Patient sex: M
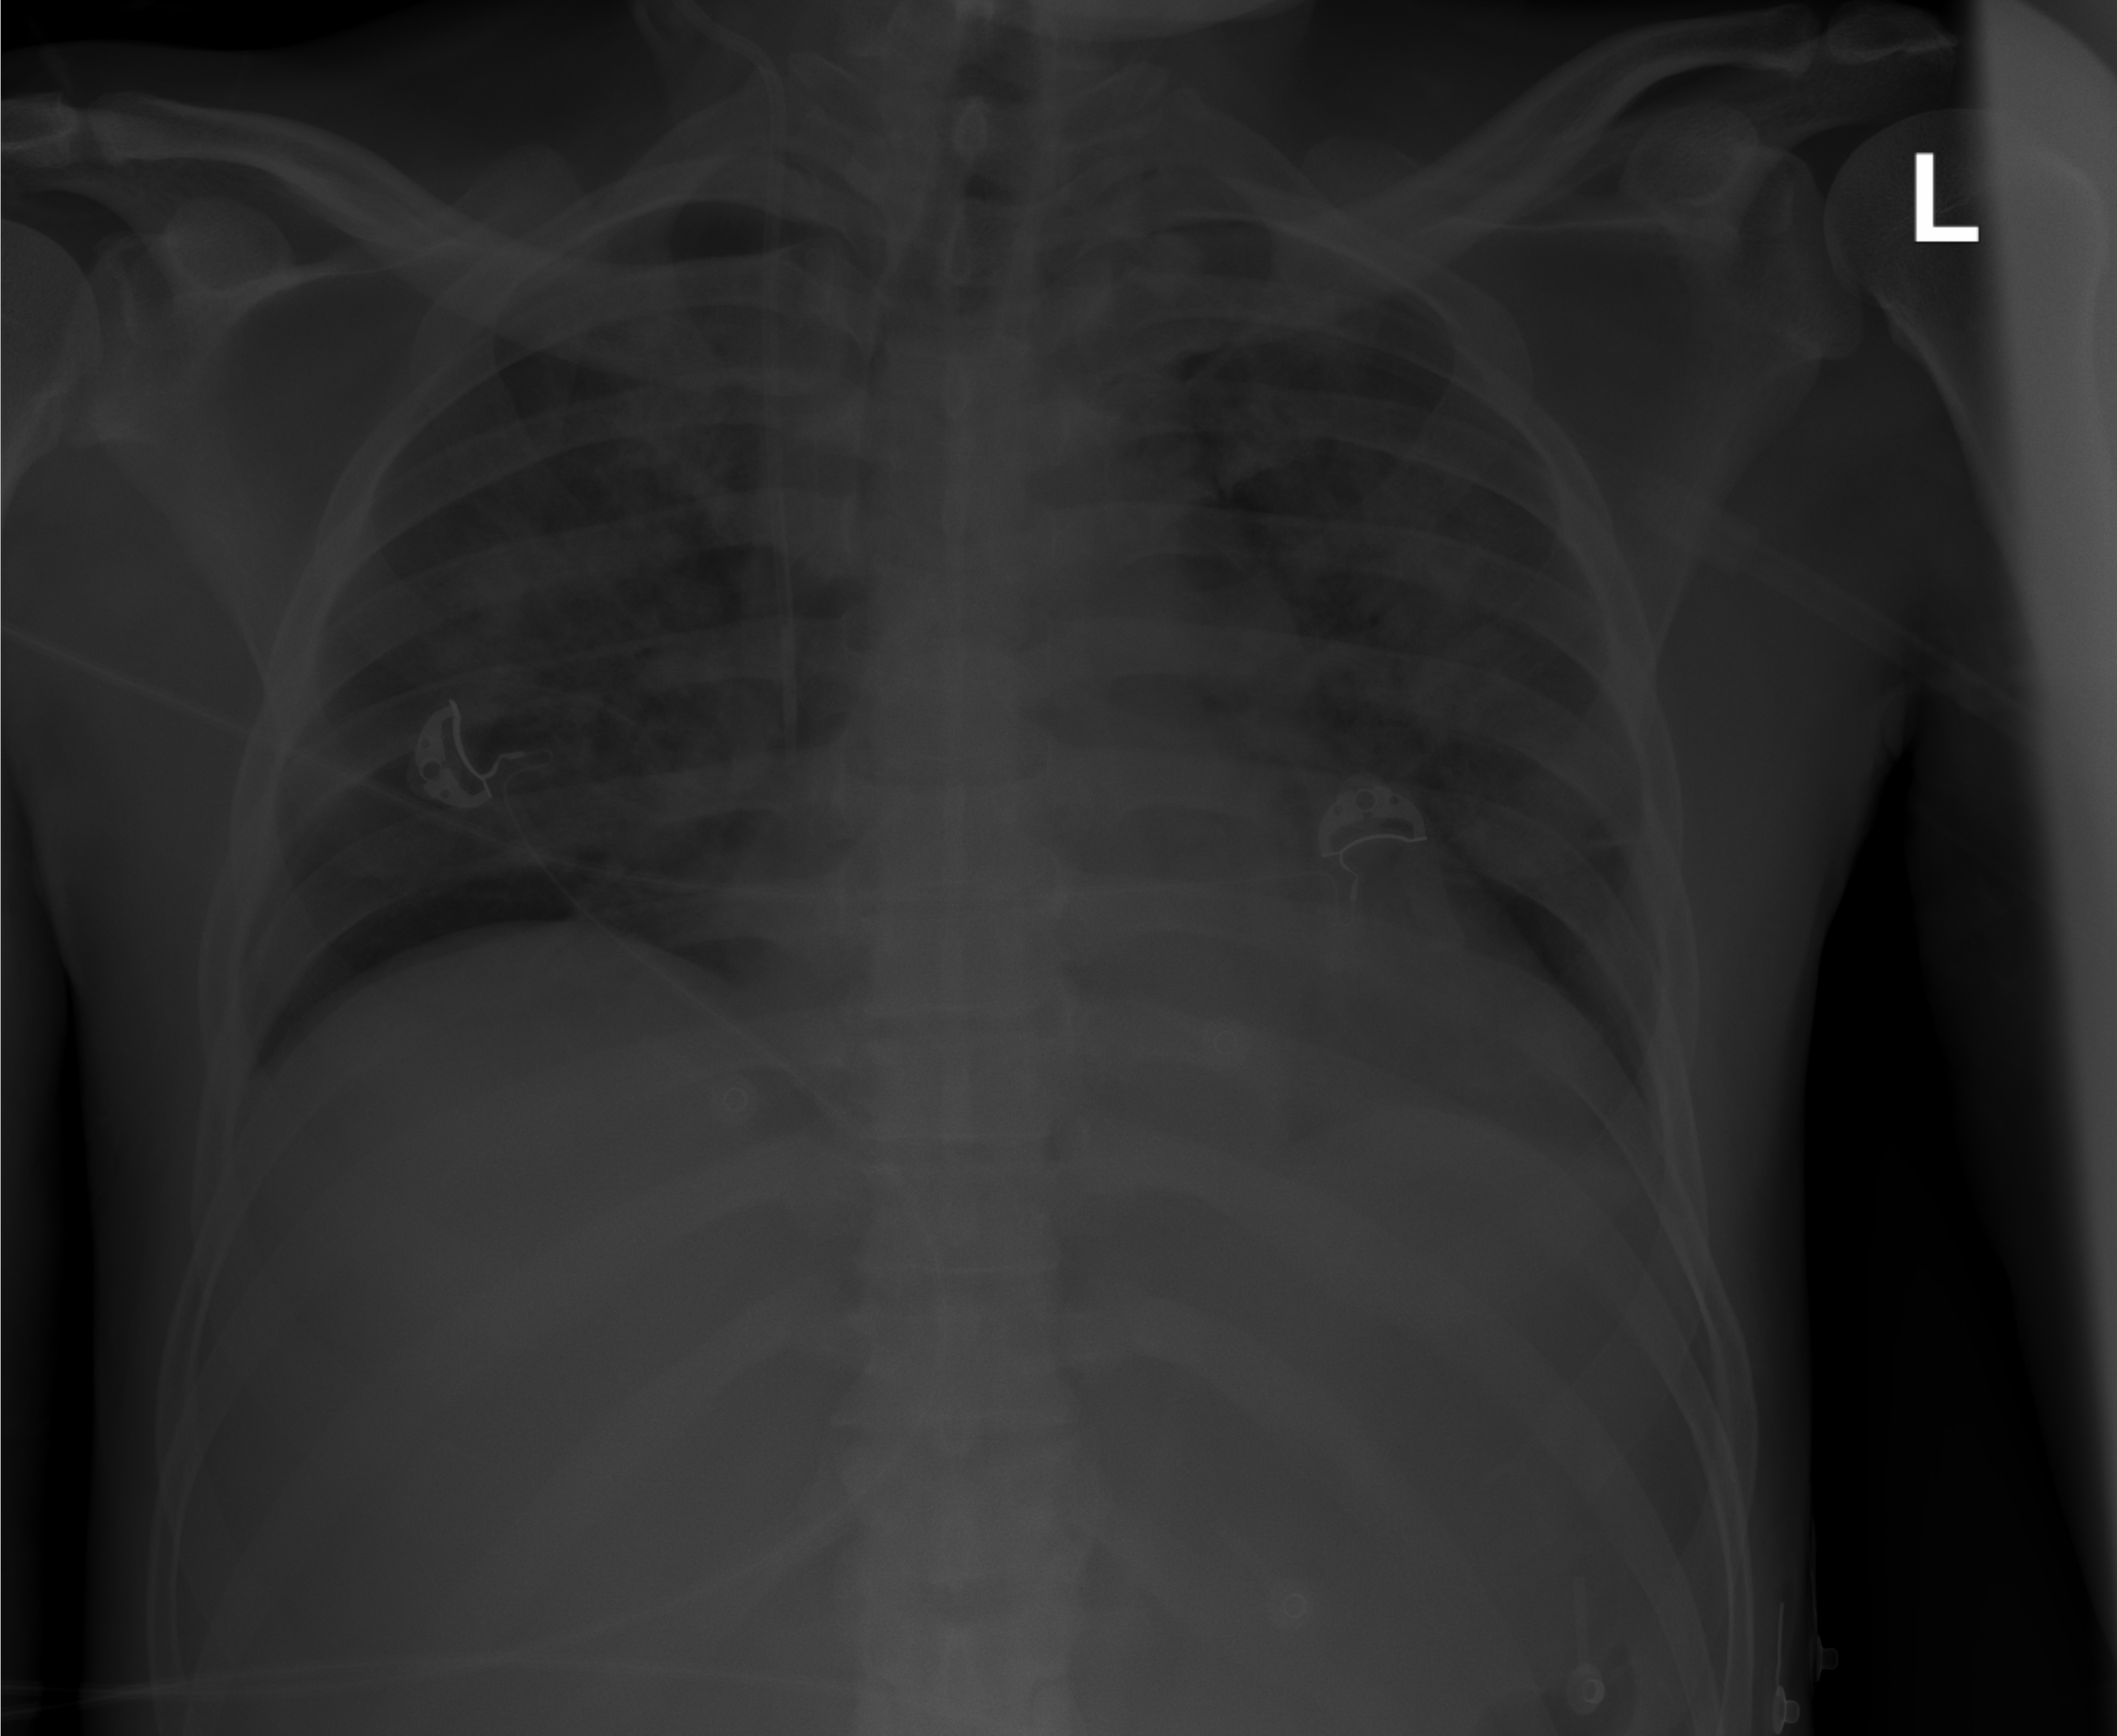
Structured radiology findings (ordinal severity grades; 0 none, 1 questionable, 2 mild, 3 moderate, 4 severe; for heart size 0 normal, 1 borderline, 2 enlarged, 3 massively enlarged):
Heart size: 0
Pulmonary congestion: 2
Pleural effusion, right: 1
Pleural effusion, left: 1
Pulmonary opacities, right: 3
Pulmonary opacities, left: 3
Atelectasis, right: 0
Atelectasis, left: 0